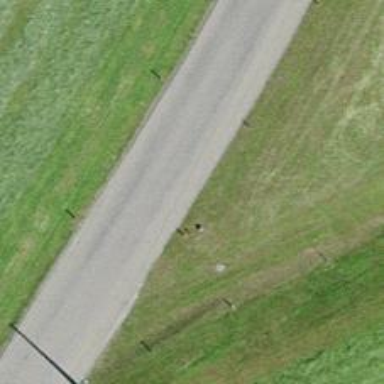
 categorized as unclassified. The road has grade1 tracktype."